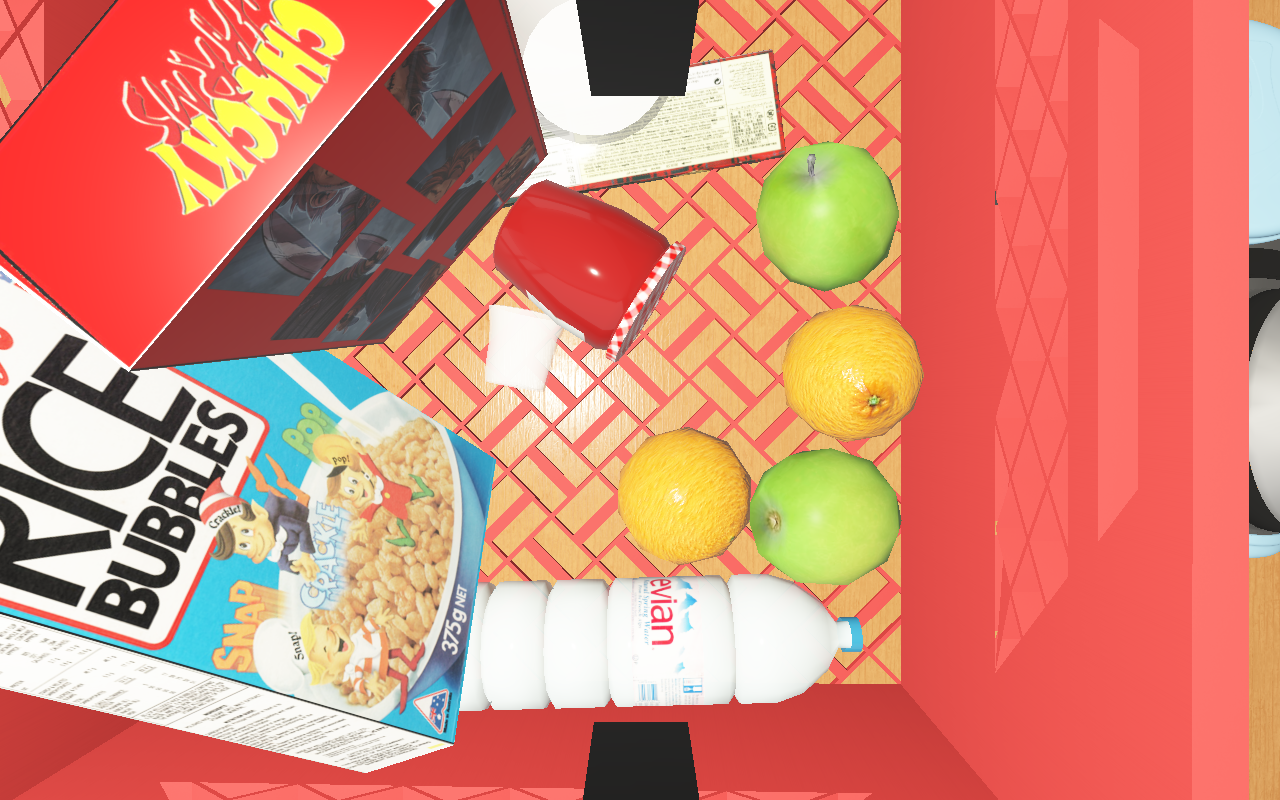
Objects in the scene:
carafe
apple
orange
orange
spoon
plate
glass
wineglass
cereal box
biscuit box